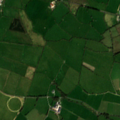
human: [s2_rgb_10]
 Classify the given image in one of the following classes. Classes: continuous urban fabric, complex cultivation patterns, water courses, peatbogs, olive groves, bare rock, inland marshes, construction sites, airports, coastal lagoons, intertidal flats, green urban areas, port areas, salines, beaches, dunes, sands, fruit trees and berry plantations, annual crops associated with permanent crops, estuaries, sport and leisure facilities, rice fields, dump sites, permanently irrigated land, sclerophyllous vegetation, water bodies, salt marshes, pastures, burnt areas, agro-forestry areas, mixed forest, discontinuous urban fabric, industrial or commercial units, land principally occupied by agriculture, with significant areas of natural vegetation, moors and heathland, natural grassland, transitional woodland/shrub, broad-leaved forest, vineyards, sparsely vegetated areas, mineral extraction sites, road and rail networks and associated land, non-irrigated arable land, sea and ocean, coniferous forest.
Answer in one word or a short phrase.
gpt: pastures